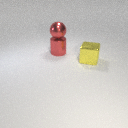
large yellow metal cube to the right of large red metal cylinder